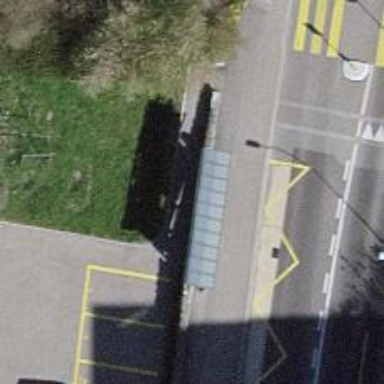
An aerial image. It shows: Bus stop with sheltered platform for public transport.